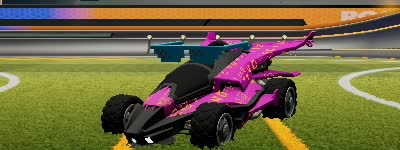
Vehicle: aftershock